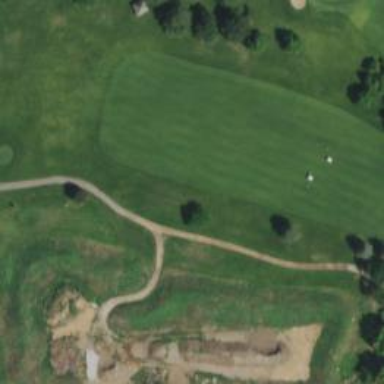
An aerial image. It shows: Grassy area designated as golf fairway.